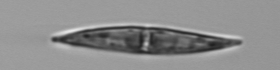
Label: Pleurosigma